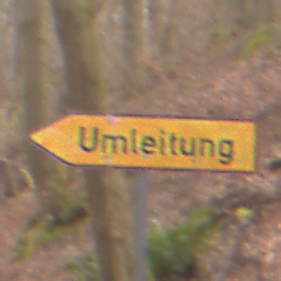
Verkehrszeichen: UmleitungswegweiserLinksweisend
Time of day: Midday
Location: Outdoor (Nature)
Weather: Overcast
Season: Autumn
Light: Natural